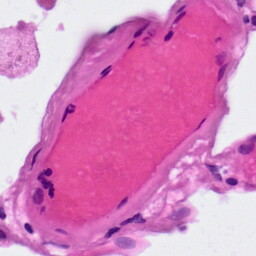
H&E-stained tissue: Lung